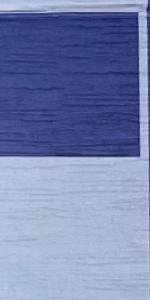
Label: Empty